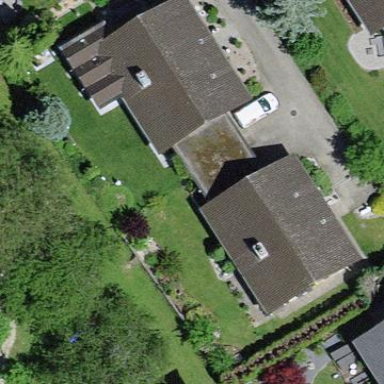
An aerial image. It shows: Semi-detached house with gabled roof.